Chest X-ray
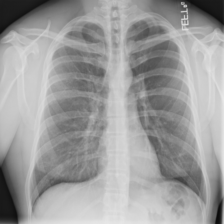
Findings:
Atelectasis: negative
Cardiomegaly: negative
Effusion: negative
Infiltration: negative
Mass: negative
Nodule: negative
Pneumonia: negative
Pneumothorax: negative
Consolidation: negative
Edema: negative
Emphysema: negative
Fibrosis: negative
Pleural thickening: negative
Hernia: negative